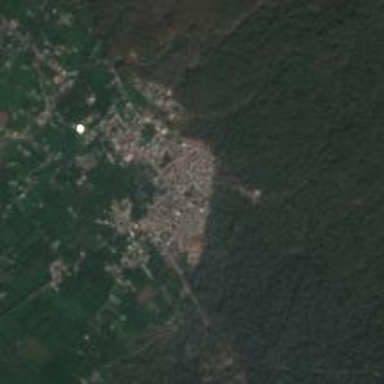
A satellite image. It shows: Town.